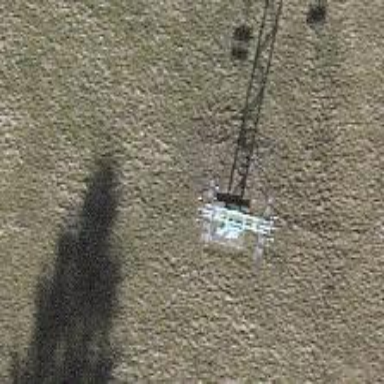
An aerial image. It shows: Pylon for aerialway.